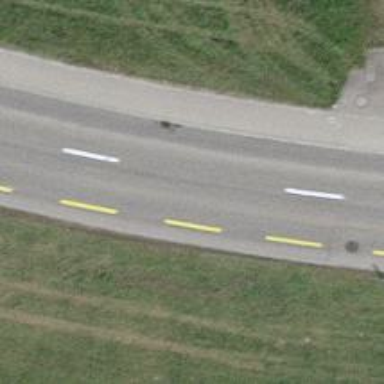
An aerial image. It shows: Tertiary road with asphalt surface. There is track for cyclists on the left side.